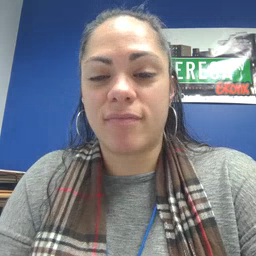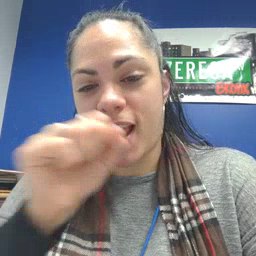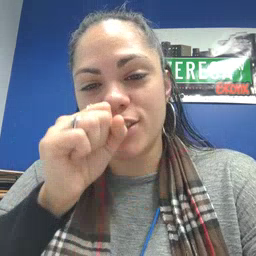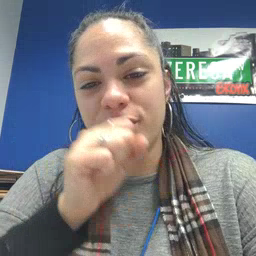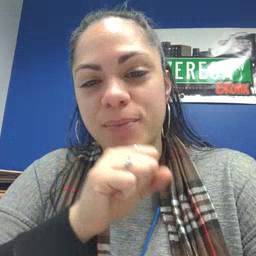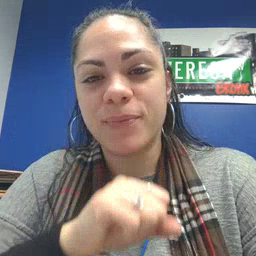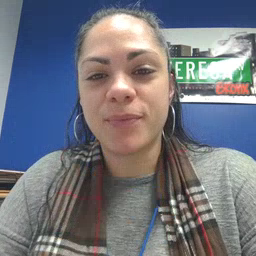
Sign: icecream